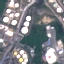
Label: Industrial